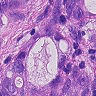
Metastatic tissue present: yes